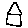
Label: house